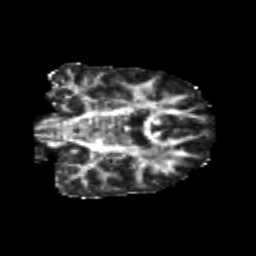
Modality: FA
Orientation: coronal
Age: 24
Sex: female
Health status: healthy
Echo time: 0.074 s